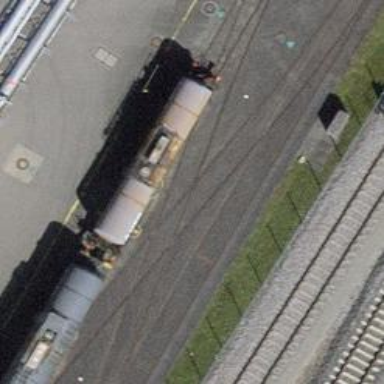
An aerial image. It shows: Single track railway in yard.